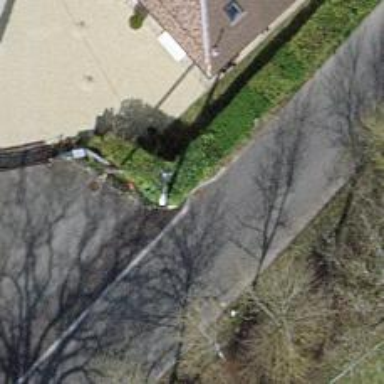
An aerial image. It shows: Hedge acting as barrier.